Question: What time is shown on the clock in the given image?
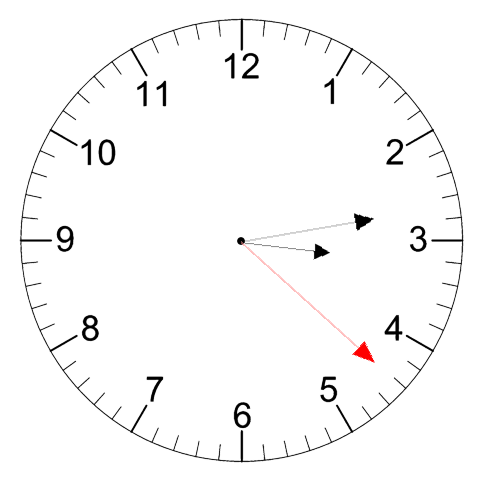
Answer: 03:13:22